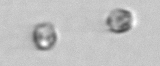
Label: Thalassiosira_sp_aff_mala